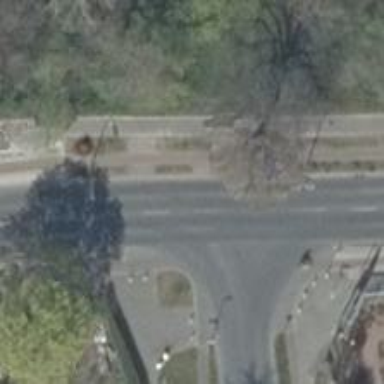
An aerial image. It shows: Unmarked road crossing.